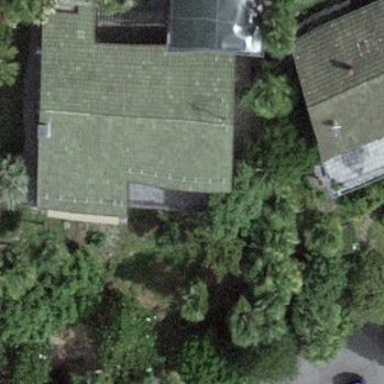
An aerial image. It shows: Building with gabled green roof.